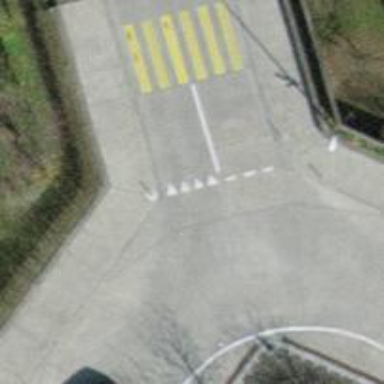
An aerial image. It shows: Concrete footway.